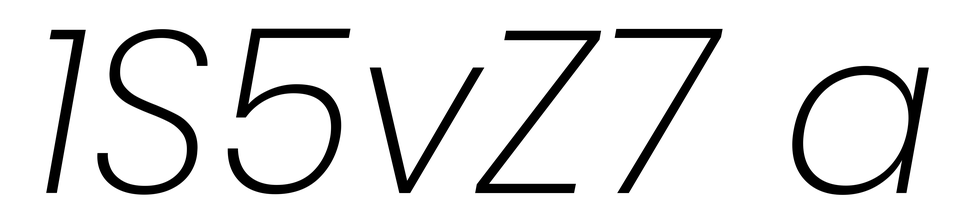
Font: Poppins-ExtraLightItalic